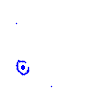
Particle: pion